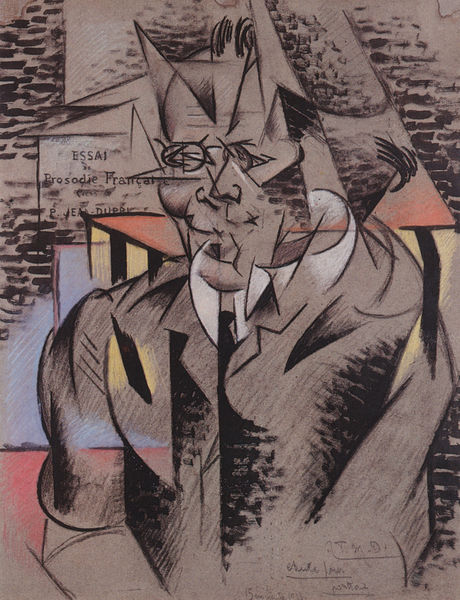
Titel: Rittratto, Studio
Künstler: Felix Delmarle
Institution: Privatbesitz
Schlagwörter: blau, gemälde, mann, dreieck, gelb, kubismus, kubistisch, bewegung, braun, frankreich, grau, haar, mund, männer, nase, profil, schwarz, stirn, tisch, weiss, zeichnung, haus, rot, hochformat, malerei, rock, anzug, gesichter, hemd, jacke, wand, gesicht, kragen, bildnis, portrait, porträt, signatur, häuser, haare, en face, frontal, rosa, lächeln, schrift, moderne, abstrakt, modern, ziegel, formen, graphik, linien, münder, krawatte, zwei männer, streifen, hemdkragen, selbstporträt, striche, collage, abstrahiert, kurven, lachen, buch, strahlen, linie, form, text, zeitung, brille, beschriftung, grinsen, buchtitel, geometrisch, picasso, zeichnerisch, frontansicht, wei?, drehung, geometrie, viereck, vierecke, brillen, kuben, geraden, kubisch, farbabstufung, grundfarben, durchscheinend, braque, pablo picasso, abstufu, essai, essay